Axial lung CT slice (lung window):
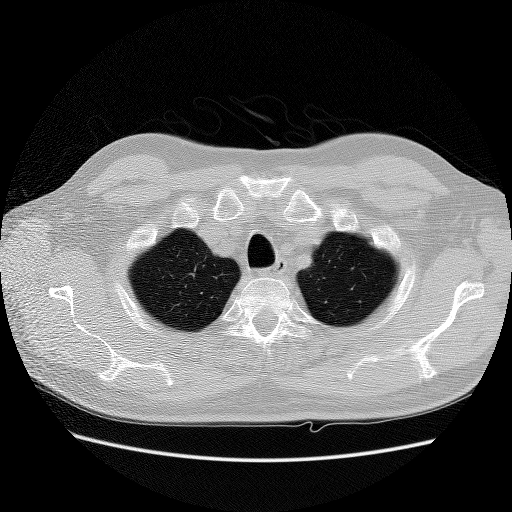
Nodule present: no